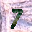
Label: 7